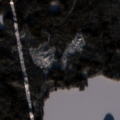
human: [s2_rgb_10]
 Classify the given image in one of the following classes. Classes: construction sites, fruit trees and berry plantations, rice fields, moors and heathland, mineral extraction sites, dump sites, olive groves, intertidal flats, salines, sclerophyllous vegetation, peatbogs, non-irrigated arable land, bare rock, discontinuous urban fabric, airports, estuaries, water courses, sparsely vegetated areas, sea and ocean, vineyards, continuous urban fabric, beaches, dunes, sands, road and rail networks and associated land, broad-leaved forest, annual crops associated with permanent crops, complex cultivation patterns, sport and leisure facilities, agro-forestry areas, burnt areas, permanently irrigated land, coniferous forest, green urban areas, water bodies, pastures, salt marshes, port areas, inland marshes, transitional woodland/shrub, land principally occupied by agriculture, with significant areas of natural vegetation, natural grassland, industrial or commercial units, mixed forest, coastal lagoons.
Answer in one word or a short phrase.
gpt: coniferous forest, mixed forest, water bodies